Field crop: maize
Growth stage: 2
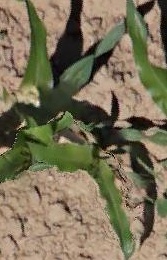
Species: maize